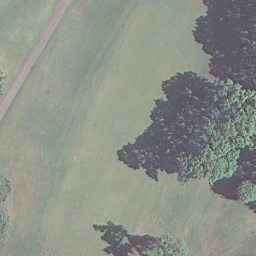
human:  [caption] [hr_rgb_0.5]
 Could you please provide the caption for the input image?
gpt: A part of a golf course with with green turfs and some trees .

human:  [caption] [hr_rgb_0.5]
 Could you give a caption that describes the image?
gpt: There are green turfs and some trees in the golf course .

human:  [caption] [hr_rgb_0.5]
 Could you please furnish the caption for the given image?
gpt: A part of a golf course with green turfs and some trees .

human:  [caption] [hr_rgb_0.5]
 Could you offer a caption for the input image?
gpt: This is a part of a golf course with turfs and some trees .

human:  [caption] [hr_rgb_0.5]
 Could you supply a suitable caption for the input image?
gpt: Green turfs and some trees in the golf course .